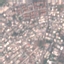
Land use / land cover: Residential